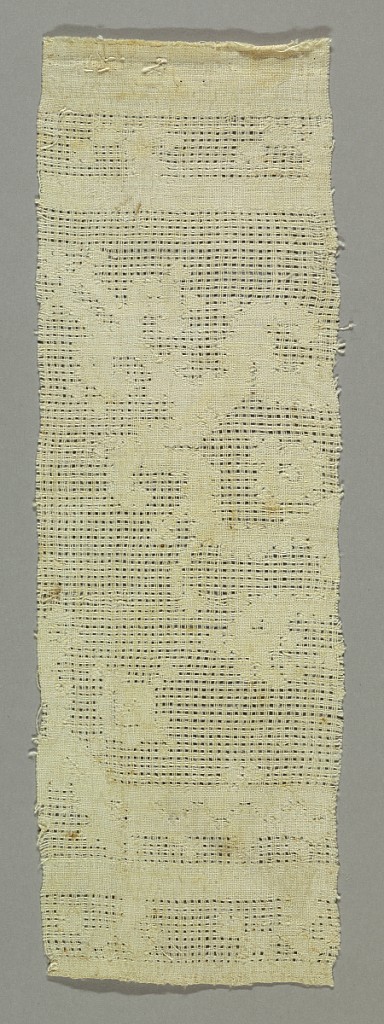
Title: Fragment
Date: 16th century
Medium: linen Technique: withdrawn element with embroidery stitches
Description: Piece of linen from which certain threads have been drawn leaving ground in a scroll pattern. An unfinished example of drawn work.